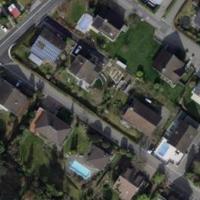
EUNIS habitat code: 54
Species observed at this site:
Vicia sepium